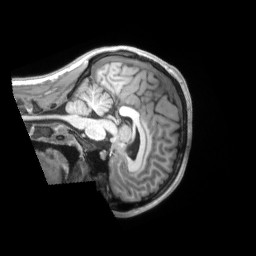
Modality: T1w
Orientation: sagittal
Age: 20
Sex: male
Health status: ill
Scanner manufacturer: siemens
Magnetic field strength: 3 T
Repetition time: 2.2 s
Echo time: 0.00157 s